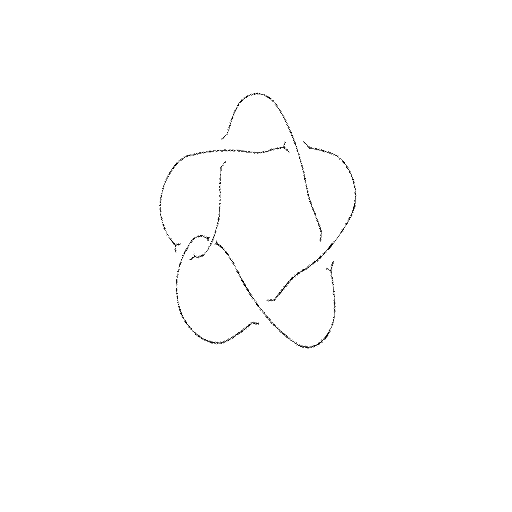
Crossing number: 6